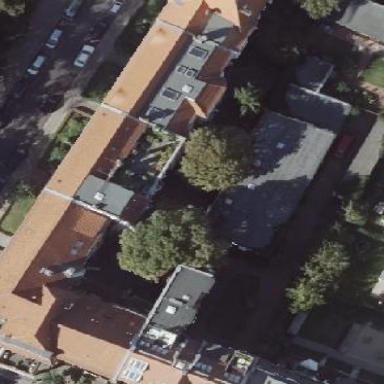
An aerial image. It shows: Building consisting of apartments with double saltbox roof shape.